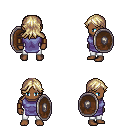
a pixel art fantasy rpg character, male body template, human, dark skin, chain tabard jacket, white pants, white blonde loose hair, leather bracers, shield, four views (front, back, left, right), 2x2 character sprite sheet, small pixel art, hard edges, no anti-aliasing